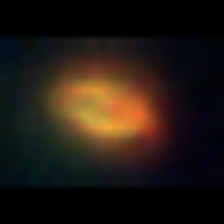
Taxon: Unknown_phyto
Group: Unknown